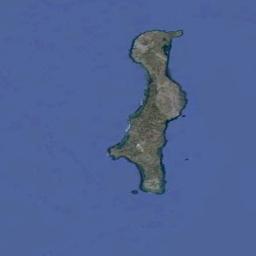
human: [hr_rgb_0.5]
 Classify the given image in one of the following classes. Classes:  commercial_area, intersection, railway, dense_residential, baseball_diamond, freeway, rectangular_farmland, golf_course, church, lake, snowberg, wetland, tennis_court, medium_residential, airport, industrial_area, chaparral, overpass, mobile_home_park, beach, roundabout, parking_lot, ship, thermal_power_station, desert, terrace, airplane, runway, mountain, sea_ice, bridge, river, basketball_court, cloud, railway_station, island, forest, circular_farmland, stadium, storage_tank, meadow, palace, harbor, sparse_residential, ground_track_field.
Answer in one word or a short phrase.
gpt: island